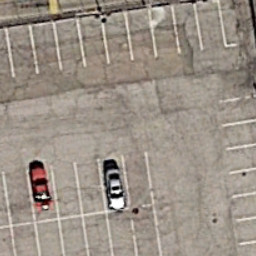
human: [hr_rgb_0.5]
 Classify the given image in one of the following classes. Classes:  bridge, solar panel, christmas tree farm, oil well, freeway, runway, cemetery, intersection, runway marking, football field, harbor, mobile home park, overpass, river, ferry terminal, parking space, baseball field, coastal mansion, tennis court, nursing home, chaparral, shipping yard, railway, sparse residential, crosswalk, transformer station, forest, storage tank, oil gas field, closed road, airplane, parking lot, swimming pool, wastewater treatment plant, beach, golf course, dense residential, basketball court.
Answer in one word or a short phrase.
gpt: parking space